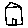
Label: house